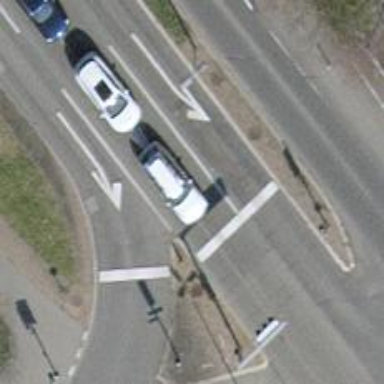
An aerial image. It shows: Road with traffic signals.